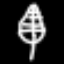
Label: leaf